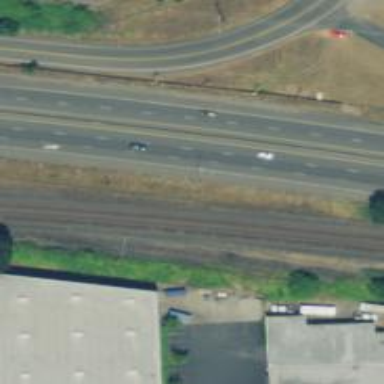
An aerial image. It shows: Railway tracks on embankment.